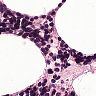
Metastatic tissue present: no